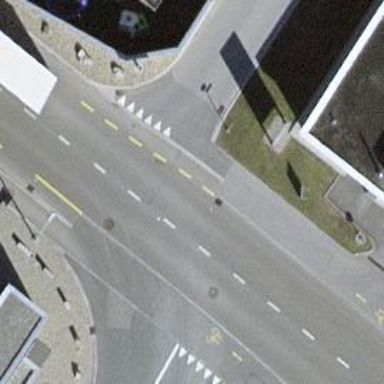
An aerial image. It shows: Marked crossing on the road.